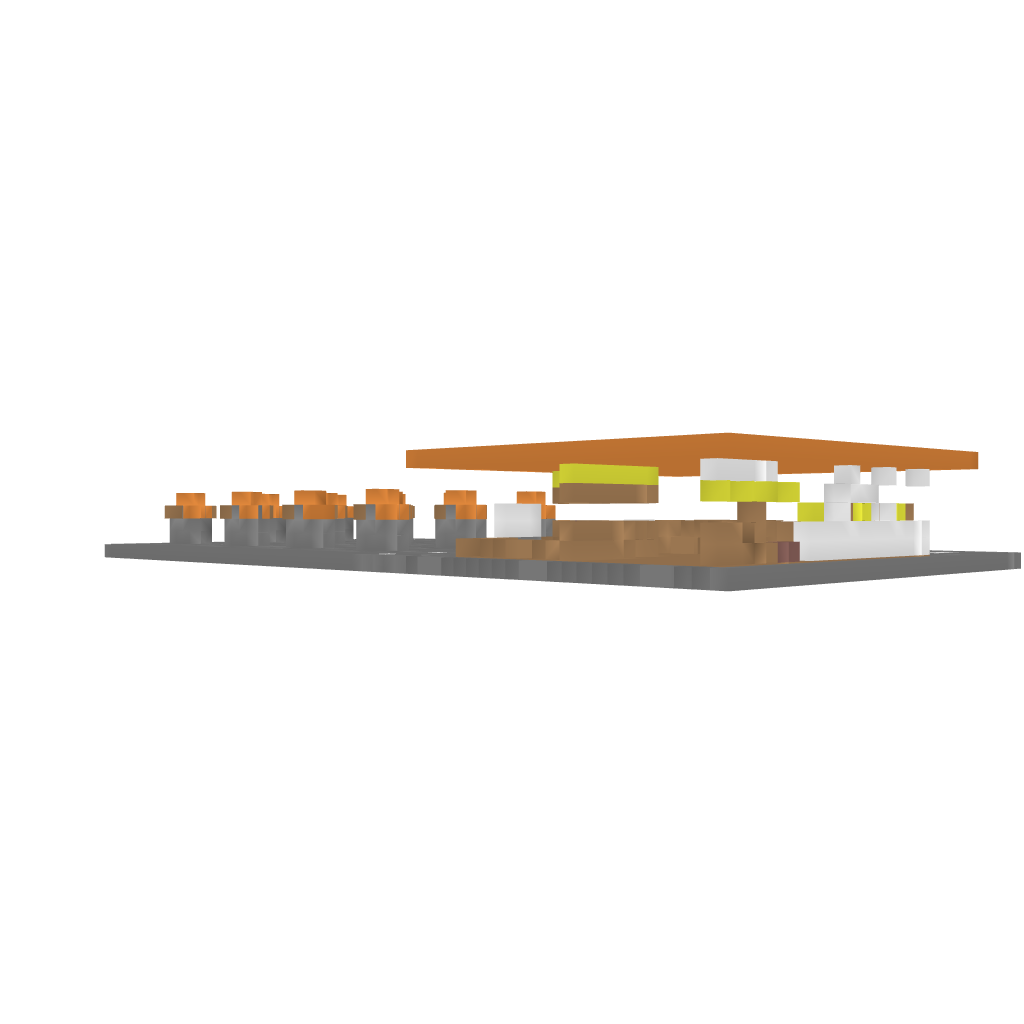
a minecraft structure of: GasStation bad low quality